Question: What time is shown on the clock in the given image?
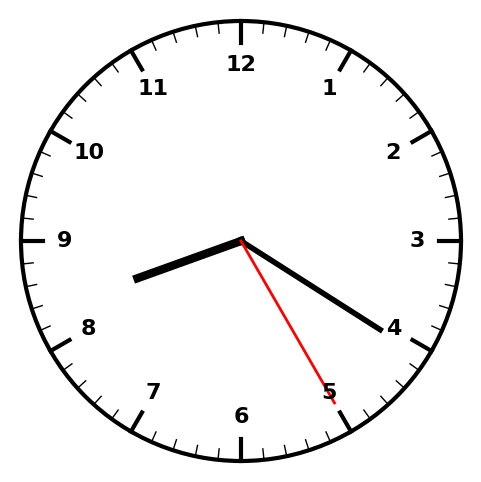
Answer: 08:20:25